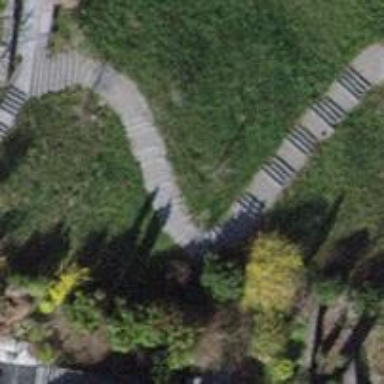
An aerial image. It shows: Set of steps on the road.